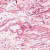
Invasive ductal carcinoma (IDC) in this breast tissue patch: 0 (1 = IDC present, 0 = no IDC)